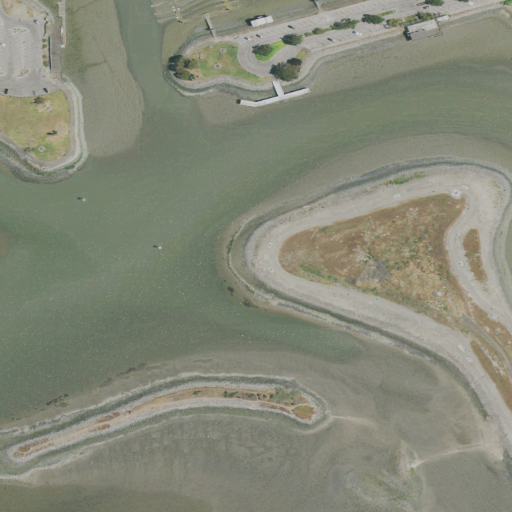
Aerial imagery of cape in California named Faro Point containing open water, high intensity development, medium intensity development, low intensity development, barren land, open development, herbaceous wetlands, and grassland